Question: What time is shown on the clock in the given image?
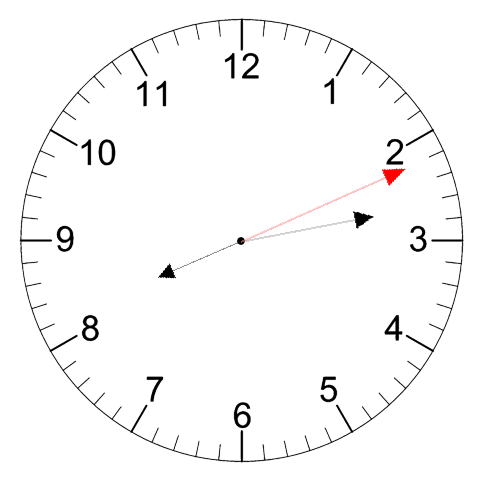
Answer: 08:13:11